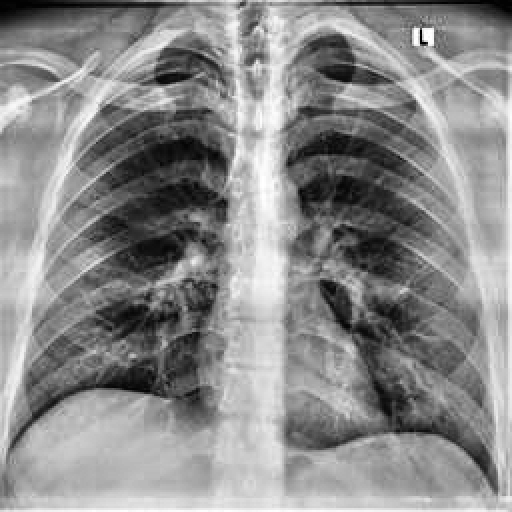
Finding: NORMAL